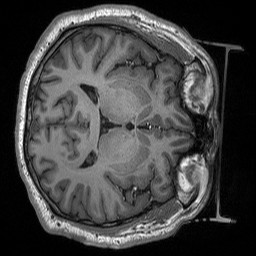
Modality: T1w
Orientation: axial
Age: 39
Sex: male
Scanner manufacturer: siemens
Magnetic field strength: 3 T
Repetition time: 2.53 s
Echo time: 0.00219 s